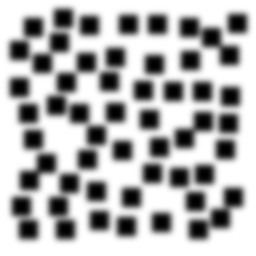
Squares: 56
Triangles: 0
Stars: 0
Total shapes: 56